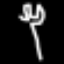
Label: fork